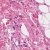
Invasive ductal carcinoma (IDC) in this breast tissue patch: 0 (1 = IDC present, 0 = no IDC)